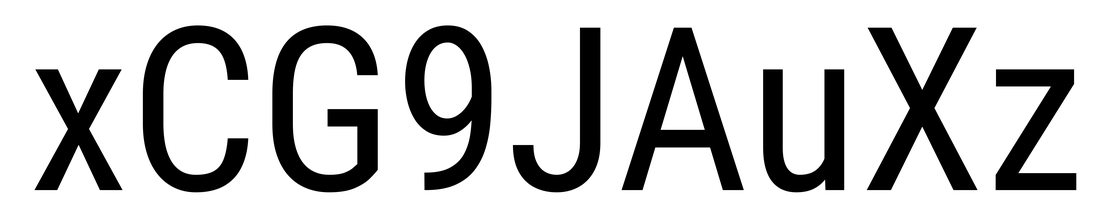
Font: Roboto_Condensed_Regular